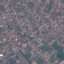
Land use / land cover: Residential